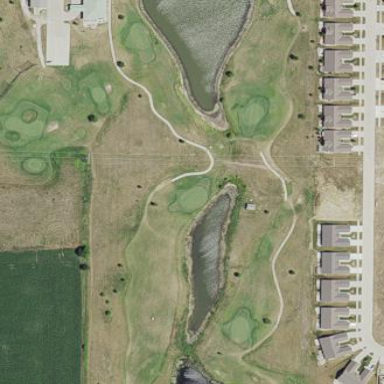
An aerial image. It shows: Golf course surrounded by greenery.